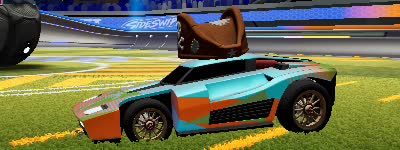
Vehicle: breakout